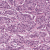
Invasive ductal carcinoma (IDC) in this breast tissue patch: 1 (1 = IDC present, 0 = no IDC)